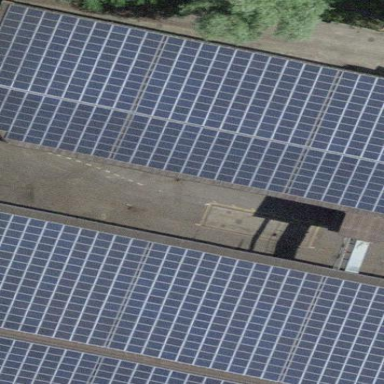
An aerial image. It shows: Solar power generator with photovoltaic panels.